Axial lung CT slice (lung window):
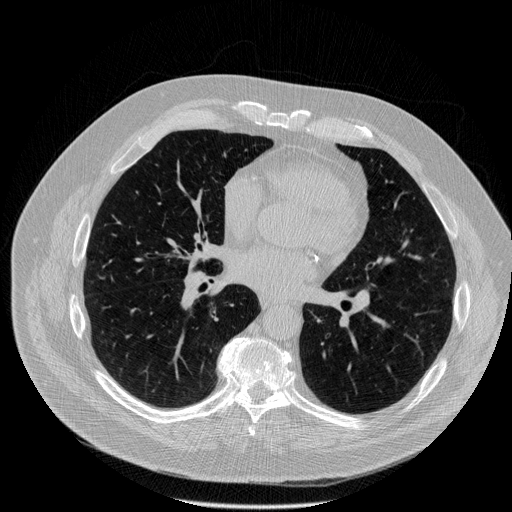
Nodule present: no